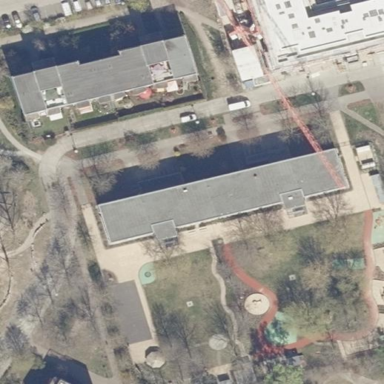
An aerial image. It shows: Kindergarten with flat roof.